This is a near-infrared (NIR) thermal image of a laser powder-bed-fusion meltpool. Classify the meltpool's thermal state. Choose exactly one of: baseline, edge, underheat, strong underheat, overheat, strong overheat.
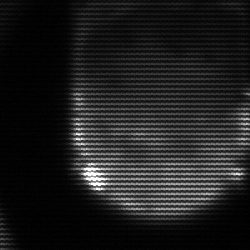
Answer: edge